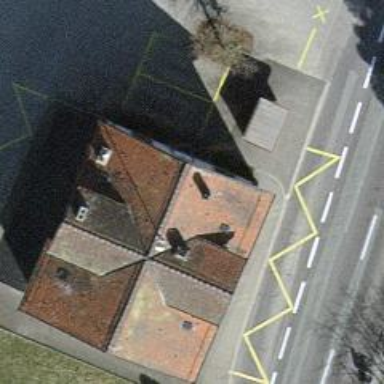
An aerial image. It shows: Bus stop with shelter. It is platform for public transport.